Question: I have tried Window -> Show View -> Project Explorer but nothing happens. Any ideas ?
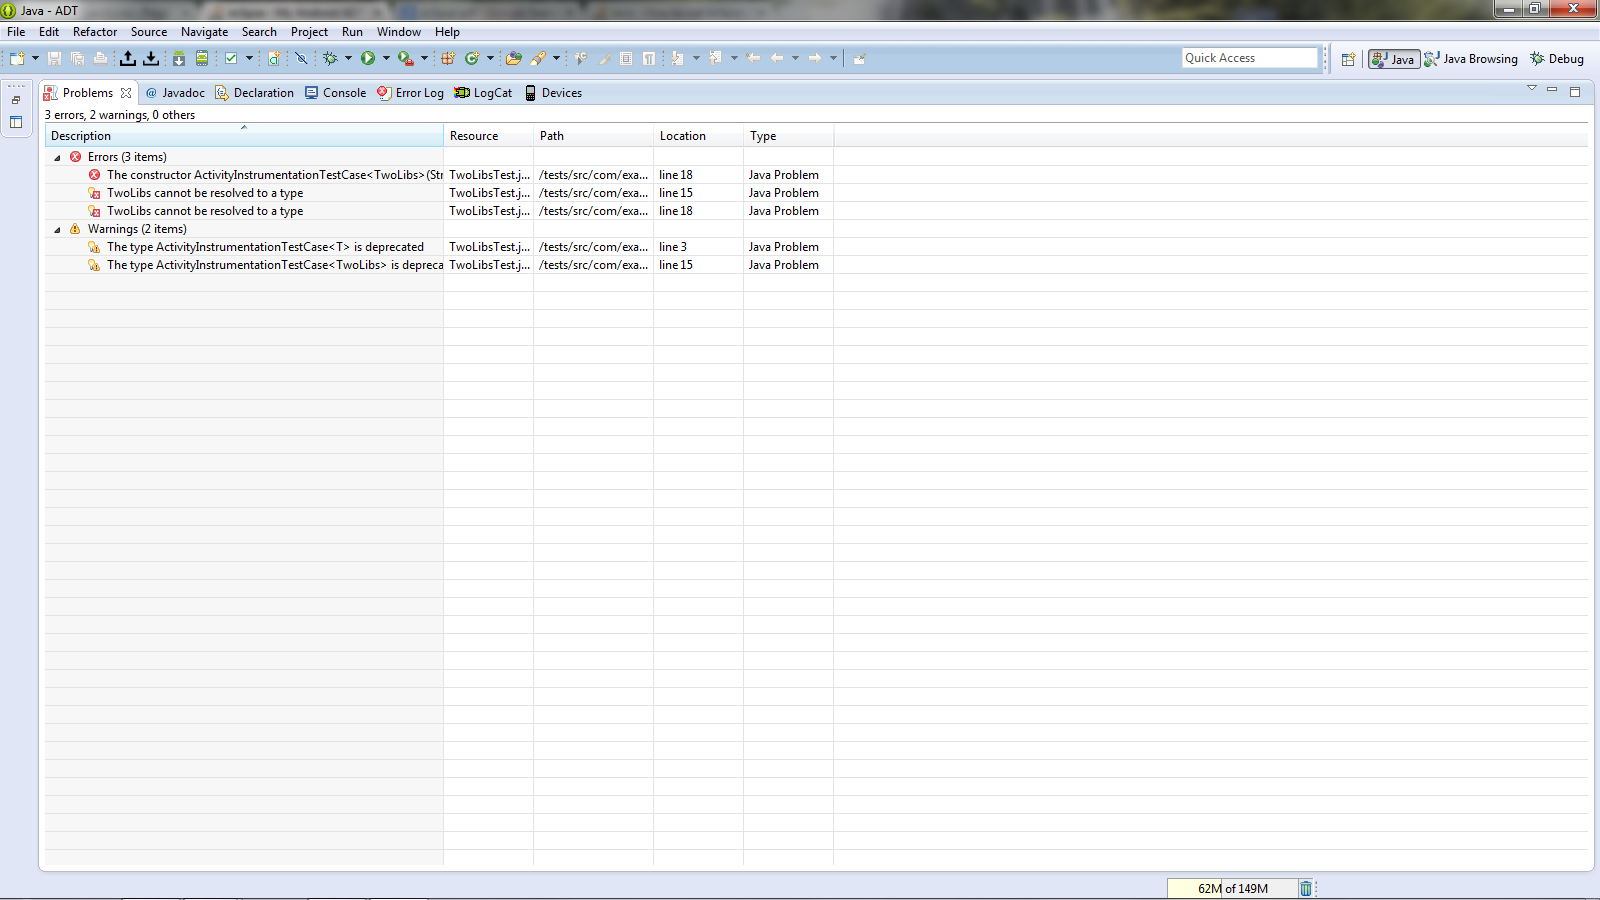
Answer: Not really a solution, but alternatively you could try using 'Package Explorer' view. It shows the same information than 'Project Explorer', but a little more organized imho.
Buttons in the tab below could help.

The problem was actually that the bottom Pane was maximized. Double-clicking one of its tabs solved the issue.